Question: I'm developing a application with . I just want to display a nested 'Observablecollection' which hold the Employee Attendance details into a 'DataGrid' and do some CRUD functionality in the inner grid and based on those changes I have to automatically recalculate the Outer collection record. The inner collection ('PunchDetailModels') is showing in the 'RowDetailsTemplate' of the 'DataGrid'.
Here is the Models :
'''
public class AttendanceModel : ObservableObject
{
public const string EmpNamePropertyName = "EmpName";
private string _empName = string.Empty;
public string EmpName
{
get
{
return _empName;
}
set
{
Set(EmpNamePropertyName, ref _empName, value);
}
}
public const string PunchDetailModelsPropertyName = "PunchDetailModels";
private ObservableCollection<PunchDetailModel> _punchDetailModels = null;
public ObservableCollection<PunchDetailModel> PunchDetailModels
{
get
{
return _punchDetailModels;
}
set
{
Set(PunchDetailModelsPropertyName, ref _punchDetailModels, value);
}
}
private string _inOutCount;
public string InOutCount
{
get
{
return PunchDetailModels != null
? string.Format("{0}/{1}", PunchDetailModels.Count(i => i.PunchStatus == Enums.PunchType.CheckIn),
PunchDetailModels.Count(i => i.PunchStatus == Enums.PunchType.CheckOut))
: null;
}
}
public TimeSpan? FirstCheckIn
{
get
{
if (_punchDetailModels != null)
{
var firstCheckIn =
_punchDetailModels.OrderBy(t => t.PunchTime)
.FirstOrDefault(i => i.PunchStatus == Enums.PunchType.CheckIn);
if (firstCheckIn != null)
return firstCheckIn.PunchTime;
}
return null;
}
}
public TimeSpan? LastCheckOut
{
get
{
if (_punchDetailModels != null)
{
var lastCheckOut =
_punchDetailModels.OrderBy(t => t.PunchTime)
.LastOrDefault(o => o.PunchStatus == Enums.PunchType.CheckOut);
if (lastCheckOut != null)
return lastCheckOut.PunchTime;
}
return null;
}
}
public TimeSpan? TotalInTime
{
get
{
TimeSpan totalInTime = TimeSpan.Zero;
if (_punchDetailModels != null)
{
if (!IsValidRecord()) return null;
for (int inTime = 0; inTime < _punchDetailModels.Count; inTime += 2)
{
totalInTime += _punchDetailModels[inTime + 1].PunchTime - _punchDetailModels[inTime].PunchTime;
}
}
return totalInTime;
}
}
public TimeSpan? TotalOutTime
{
get
{
TimeSpan totalInTime = TimeSpan.Zero;
if (_punchDetailModels != null)
{
if (!IsValidRecord()) return null;
for (int inTime = 1; inTime < _punchDetailModels.Count - 1; inTime += 2)
{
totalInTime += _punchDetailModels[inTime + 1].PunchTime - _punchDetailModels[inTime].PunchTime;
}
}
return totalInTime;
}
}
}
public class PunchDetailModel : ObservableObject
{
public const string PunchStatusPropertyName = "PunchStatus";
private Enums.PunchType _punchStatus;
public Enums.PunchType PunchStatus
{
get
{
return _punchStatus;
}
set
{
Set(PunchStatusPropertyName, ref _punchStatus, value);
}
}
public const string PunchTimePropertyName = "PunchTime";
private TimeSpan _punchTime = TimeSpan.Zero;
public TimeSpan PunchTime
{
get
{
return _punchTime;
}
set
{
Set(PunchTimePropertyName, ref _punchTime, value);
}
}
}
'''
ViewModel :
'''
public const string AttendanceCollectionPropertyName = "AttendanceCollection";
private ObservableCollection<AttendanceModel> _attendanceCollection = null;
public ObservableCollection<AttendanceModel> AttendanceCollection
{
get
{
if (_attendanceCollection == null)
{
_attendanceCollection = new ObservableCollection<AttendanceModel>();
//_attendanceCollection.CollectionChanged+=_attendanceCollection_CollectionChanged;
}
return _attendanceCollection;
}
set
{
Set(AttendanceCollectionPropertyName, ref _attendanceCollection, value);
}
}
'''
View :

Issues I'm facing :
1) When a user or a particular record from Inner DataGrid, I need to get notification in the View Model. I know it's possible by registering a collection changed event for an ObservableCollection. But how it's possible for an inner 'ObservableCollection' ?
2) I need to get notifications in the viewmodel for any change in CheckIn or Checkout field in the Inner DataGrid, so that I can recalucate fields like TotalInTime, TotalOutTime etc.
How can I do this ? I'm currently stuck with this scenario. Please suggest your valuable points.
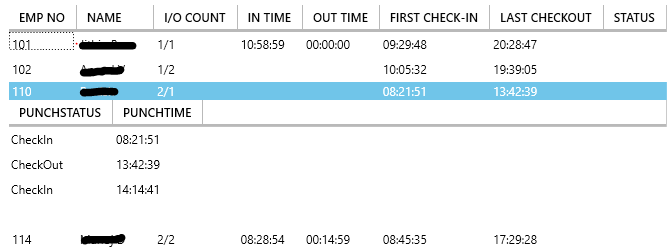
Answer: I'm guessing that the 'ObservableObject' class is your own implementation of 'INotifyPropertyChanged' interface. Now to solve your issues:
1. You should register to CollectionChanged event in _punchDetailModels and raise a PropertyChanged event for that variable in the handler, like so: public ObservableCollection<PunchDetailModel> PunchDetailModels
{
get
{
return _punchDetailModels;
}
set
{
Set(PunchDetailModelsPropertyName, ref _punchDetailModels, value);
_punchDetailModels.CollectionChanged += handler;
}
}
private void handler(object sender, NotifyCollectionChangedEventArgs e)
{
base.RaisePropertyChanged(PunchDetailModelsPropertyName); // If you don't have a method with such signature in ObservableObject (one that takes a string and raises PropertyChanged for it) you'll have to write it.
}
This way the view should reload automatically when adding or removing elements from the inner collection.
1. There is no other way than to subscribe to listen to PropertyChanged on these fields. That's what the View does and that's what the ViewModel should do also. Like so: public const string AttendanceCollectionPropertyName = "AttendanceCollection";
private ObservableCollection<AttendanceModel> _attendanceCollection = null;
public ObservableCollection<AttendanceModel> AttendanceCollection
{
get
{
if (_attendanceCollection == null)
{
_attendanceCollection = new ObservableCollection<AttendanceModel>();
}
return _attendanceCollection;
}
set
{
Set(AttendanceCollectionPropertyName, ref _attendanceCollection, value);
_attendanceCollection.CollectionChanged+= handler
}
}
private void handler(object sender, NotifyCollectionChangedEventArgs e)
{
foreach (AttendanceModel model in AttendanceCollection)
model.PropertyChanged += somethingChanged;
}
// Very ineffective to subscribe to all elements every time a list changes but I leave optimization to you.
private somethingChanged (object obj, PropertyChangedEventArgs args)
{
if ( args.PropertyName == "CheckIn" ) // for example
{
AttendanceModel ModelToRecalculate = obj as AttendanceModel;
// You can do anything you want on that model.
}
}
And of course you need to raise 'PropertyChanged' with 'string' argument of value 'CheckIn' in the 'AttendanceModel' class when You think it's necessary ( for example in the 'handler' method)
To answer your comment question:
The answer is: You don't need to do anything in the 'ViewModel' to "recalculate". The UI is subscribed to 'PropertyChange'for 'InOutCount' , 'FirstCheckIn' ... and so on. It's beacause of 'Binding' (it does it automatically).
So All you need to do to inform the UI that given model needs to be recalculated is call 'RaisePropertyChanged("InOutCount")', 'RaisePropertyChanged("FirstCheckIn")'.
The UI will understand that it needs to GET these properties and because you have these calcualations in property getters, it'll get recalculated.
So, I see that UI needs to be recalculated every time that the INNER list changes, so all you need to do is change the 'handler' code to 'CollectionChanged' for 'PunchDetailModels' like this:
'''
// the handler for CollectionChanged for the INNER collection (PunchDetailModels)
private void handler(object sender, NotifyCollectionChangedEventArgs e)
{
base.RaisePropertyChanged(PunchDetailModelsPropertyName); // If you don't have a method with such signature in ObservableObject (one that takes a string and raises PropertyChanged for it) you'll have to write it.
base.RaisePropertyChanged("InOutCount")
base.RaisePropertyChanged("FirstCheckIn")
base.RaisePropertyChanged("LastCheckOut")
// and so on for all the properties that need to be refreshed
}
'''